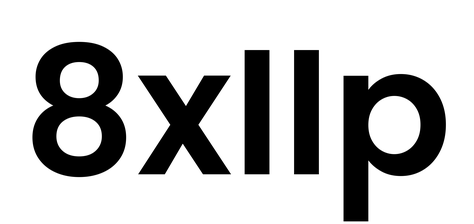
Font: Poppins-SemiBold